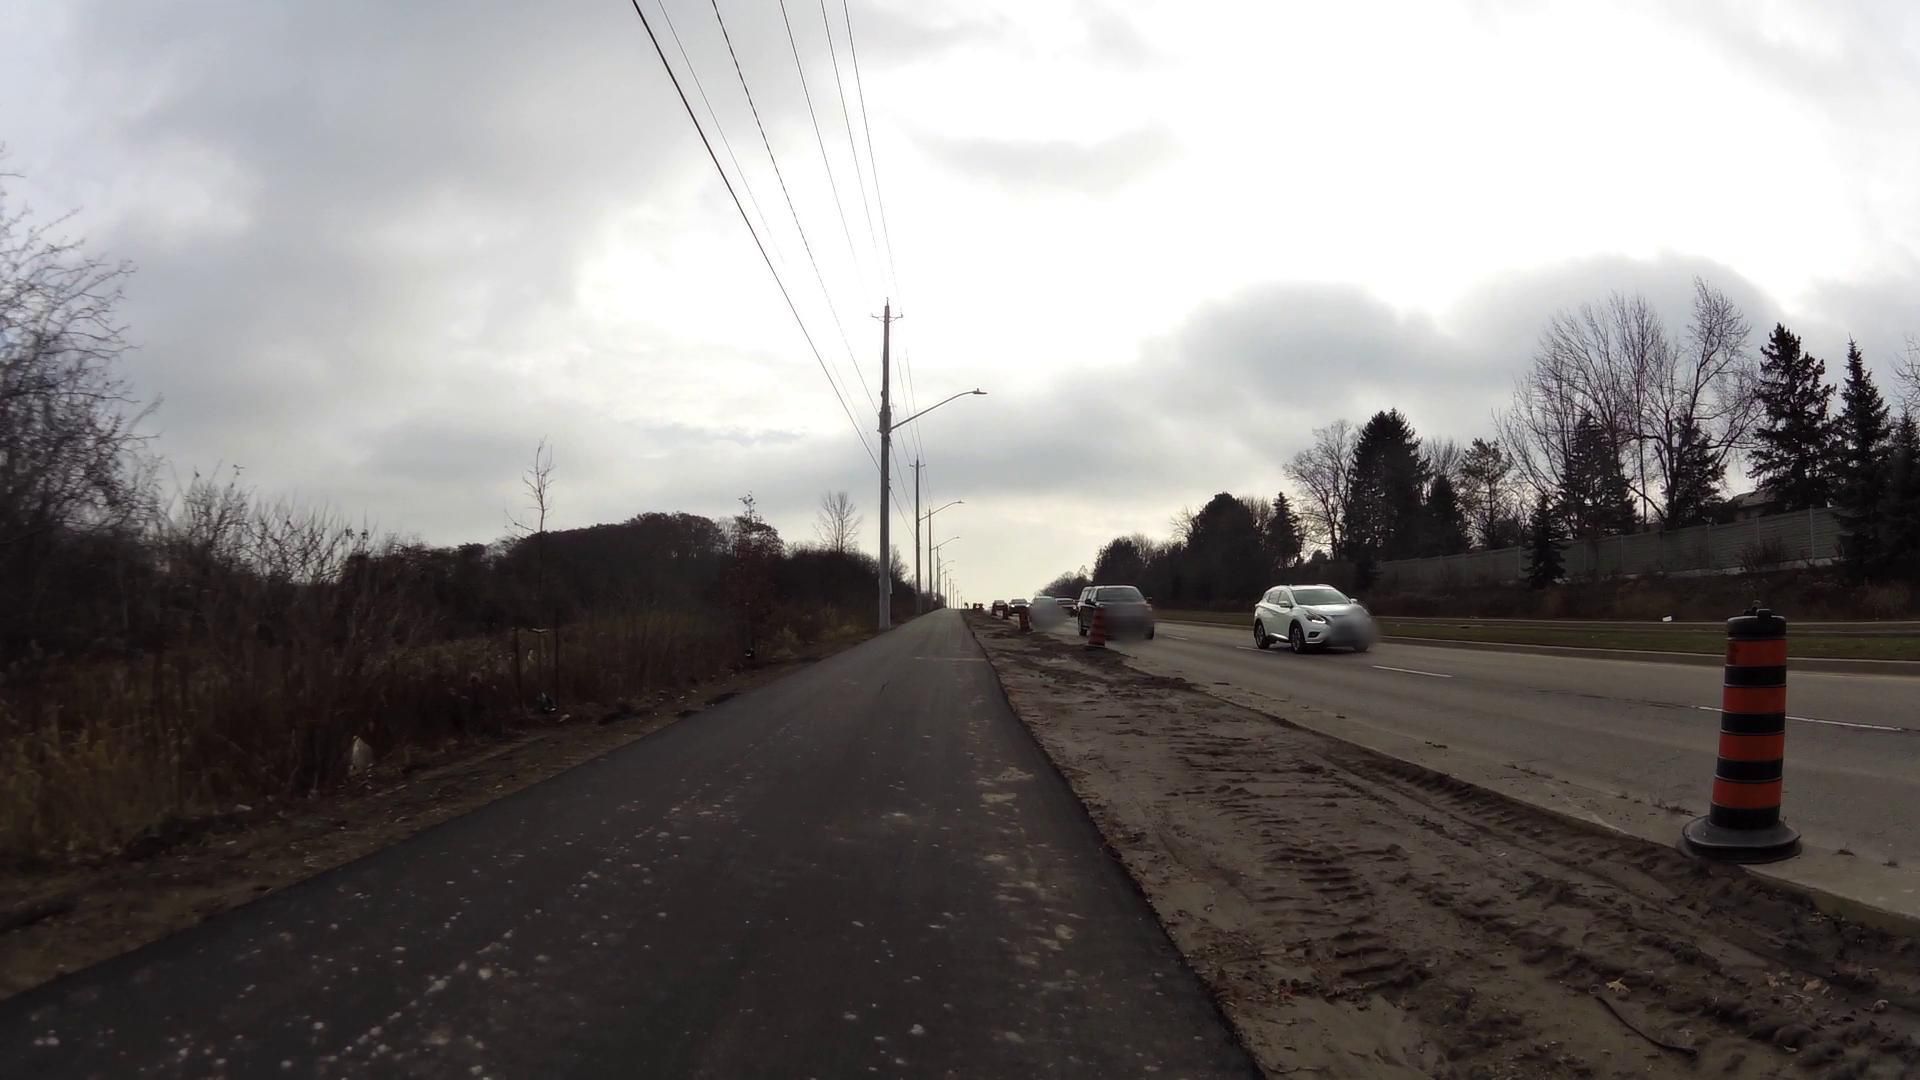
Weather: cloudy
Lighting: day
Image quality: good
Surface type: cycling surface
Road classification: cycleway, path
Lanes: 2
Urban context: urban centre
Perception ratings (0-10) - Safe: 4.37, Lively: 0.47, Beautiful: 3.05, Boring: 3.89, Depressing: 7.39, Wealthy: 0.95